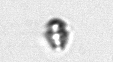
Label: Heterocapsa_rotundata